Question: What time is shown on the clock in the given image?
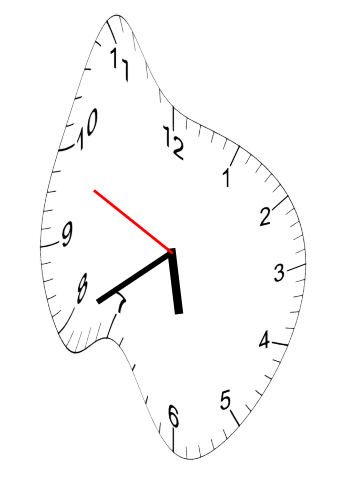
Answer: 05:39:49